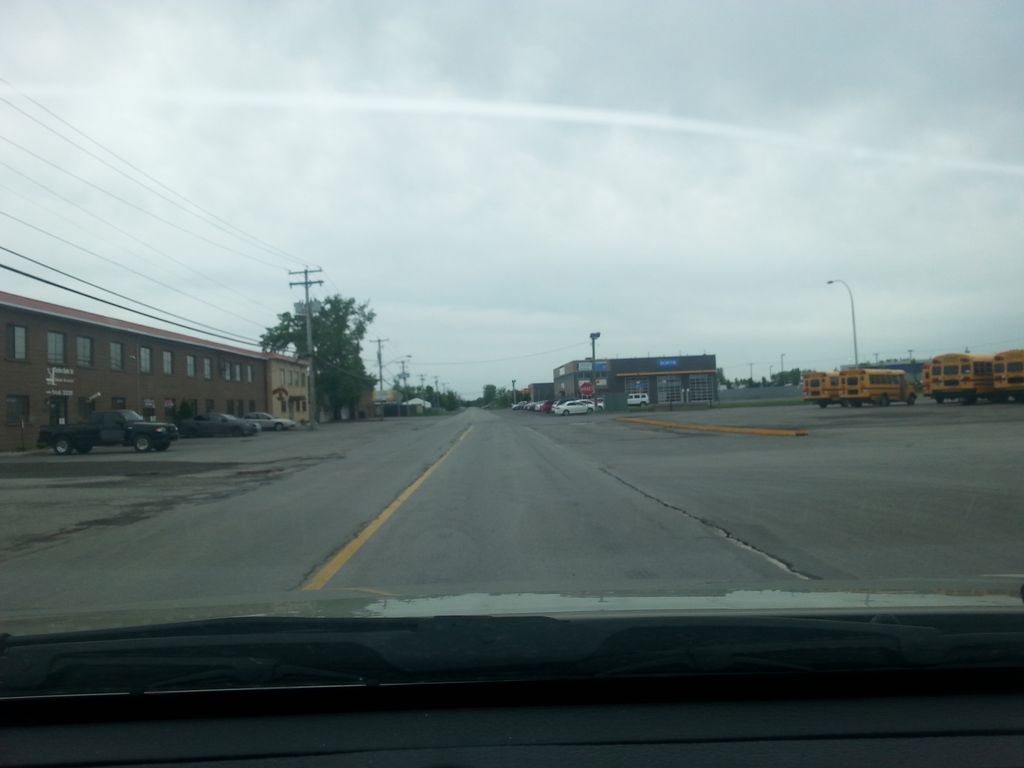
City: montreal